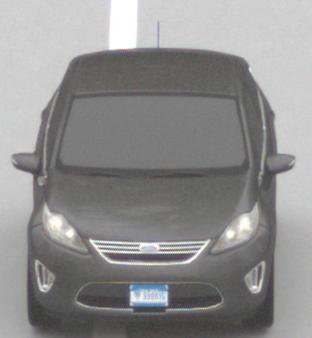
Make: Ford
Model: Fiesta
Detailed model: ’09 Sedan (seventh series)
Model produced from: 2010
Model produced until: 2017
Doors: 4
Color: gray
Road condition: dry road
Daytime: midday
Contrast: low contrast